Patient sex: M
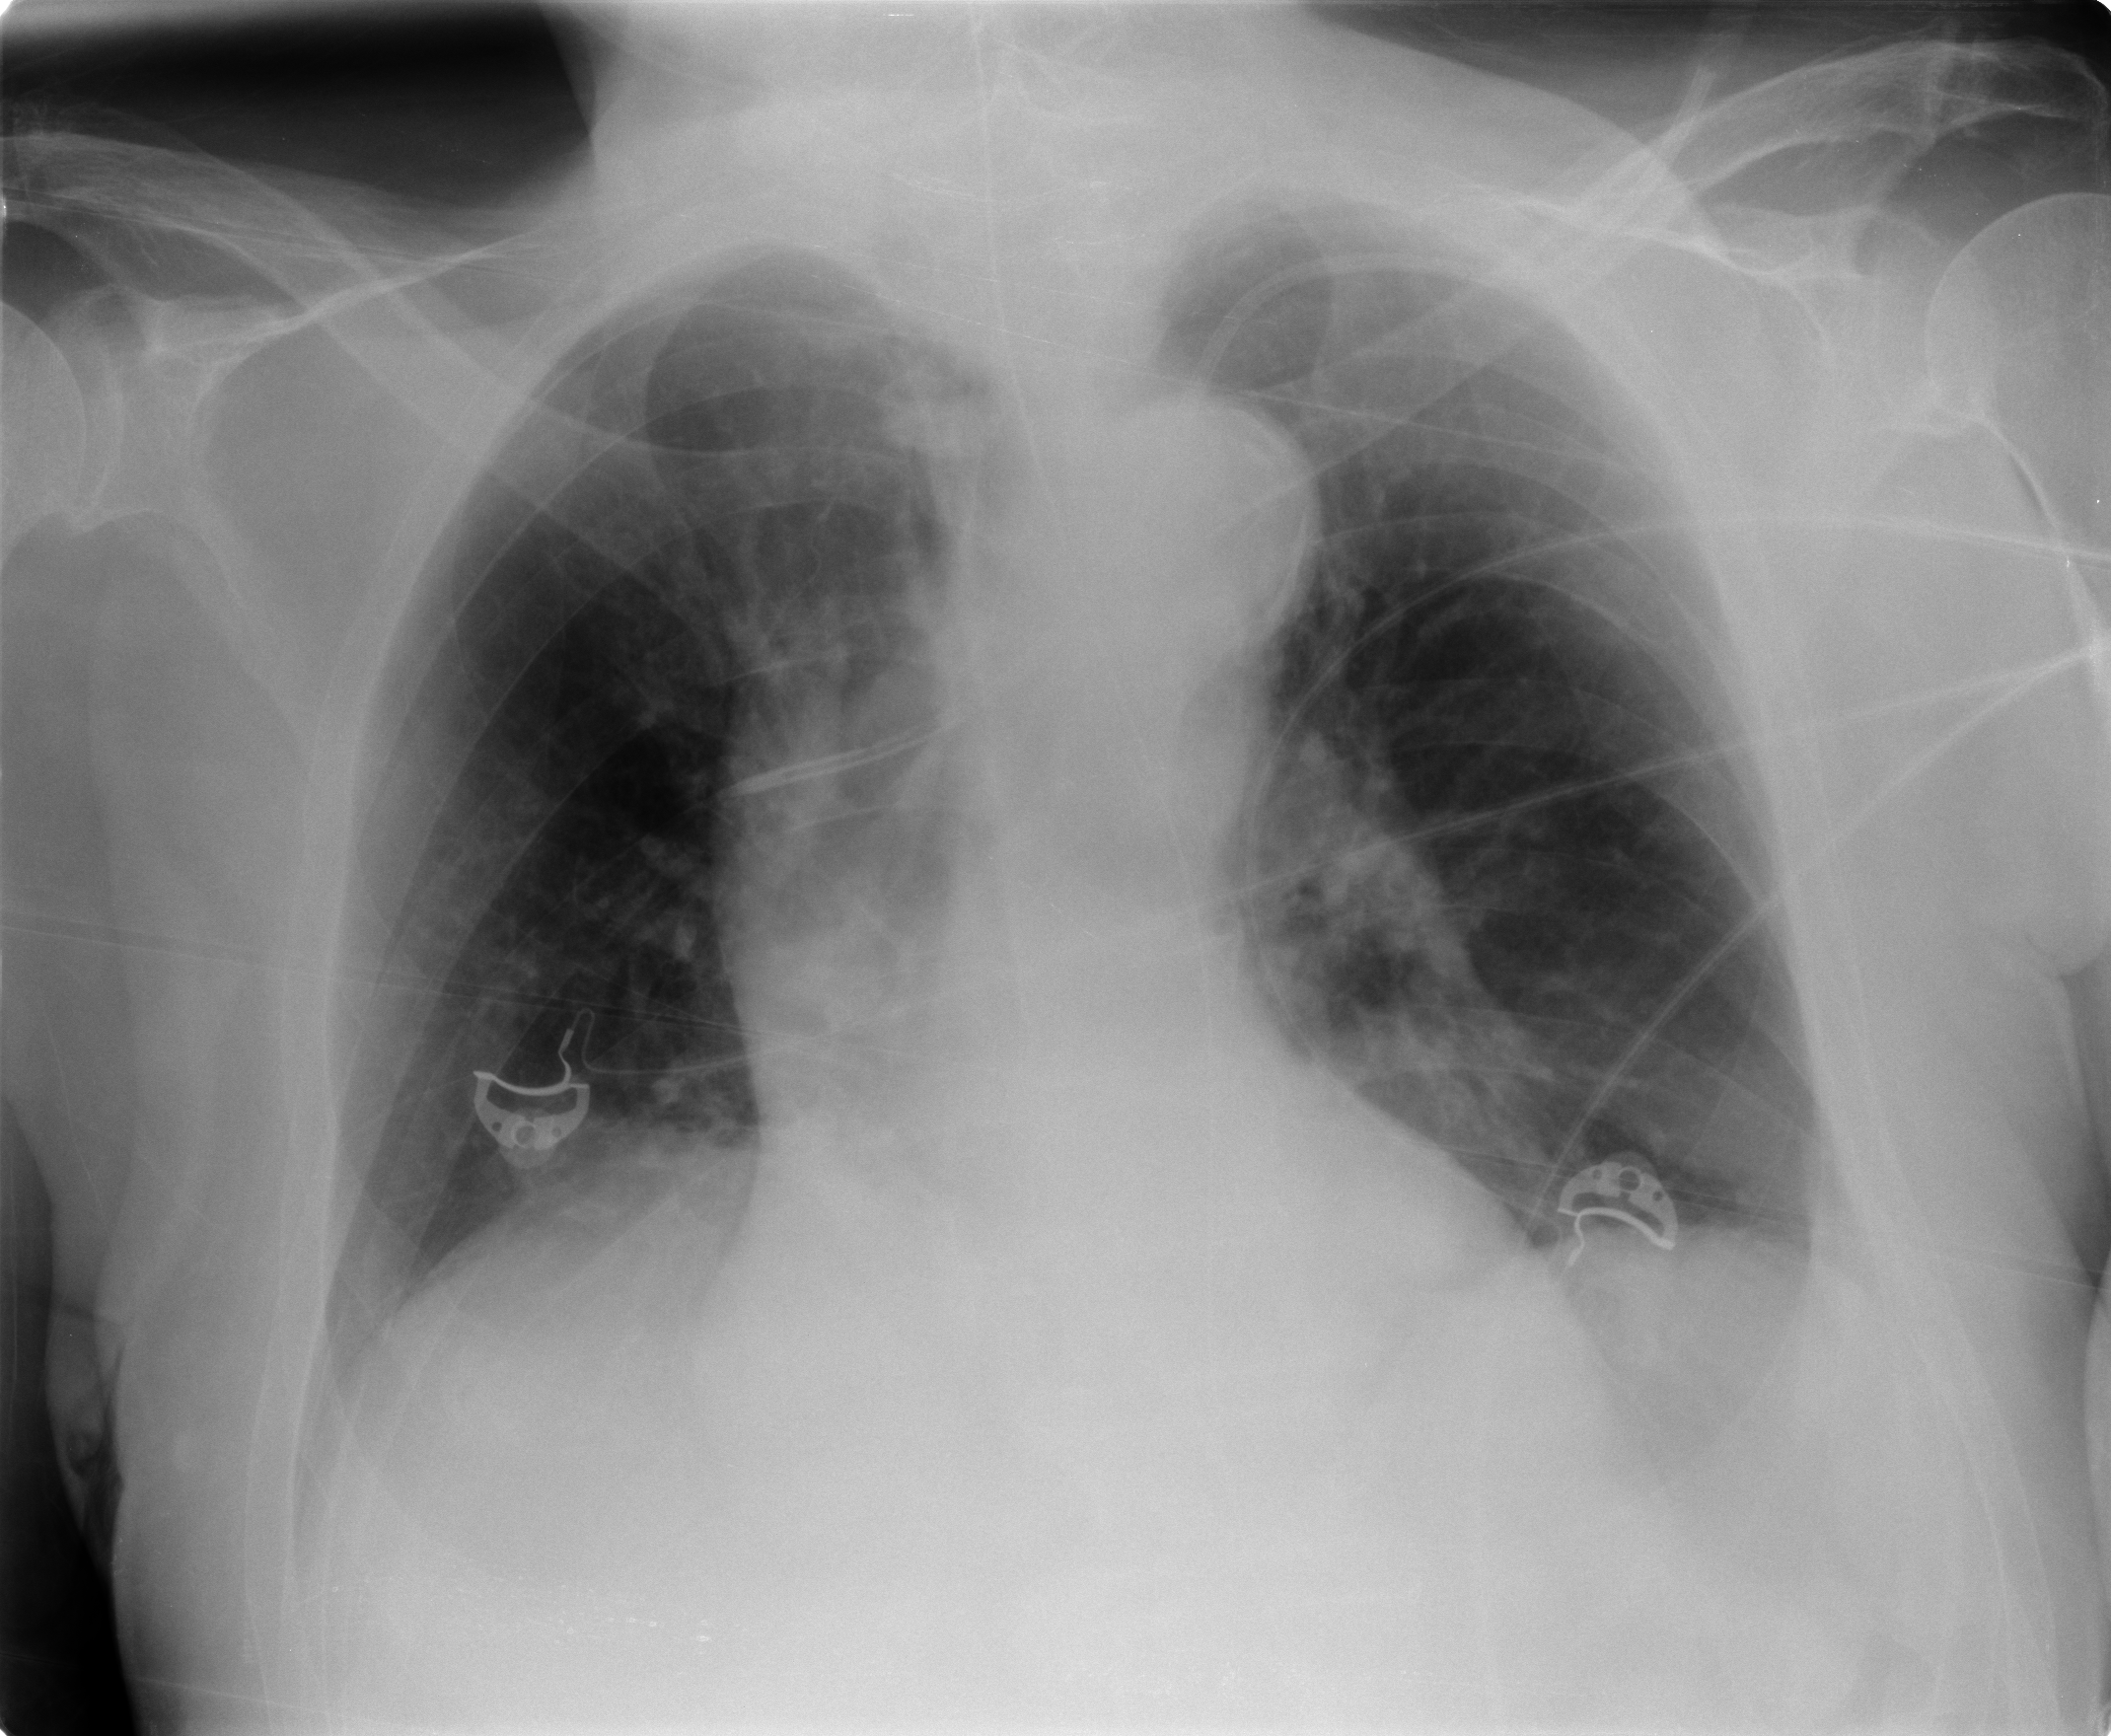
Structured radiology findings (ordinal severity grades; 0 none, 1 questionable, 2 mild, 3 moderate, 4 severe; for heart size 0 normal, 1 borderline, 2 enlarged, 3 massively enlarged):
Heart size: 1
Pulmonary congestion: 0
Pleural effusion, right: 0
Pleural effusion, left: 1
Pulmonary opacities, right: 0
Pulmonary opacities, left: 0
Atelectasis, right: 0
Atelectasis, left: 0